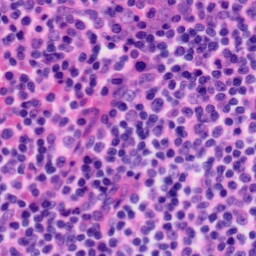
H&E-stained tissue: Tonsil